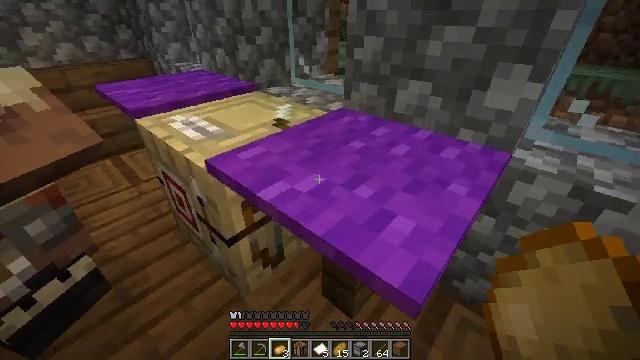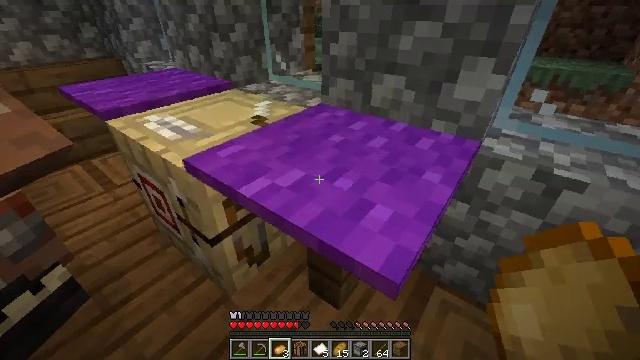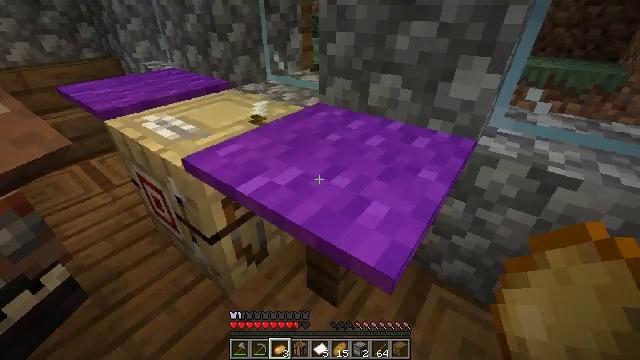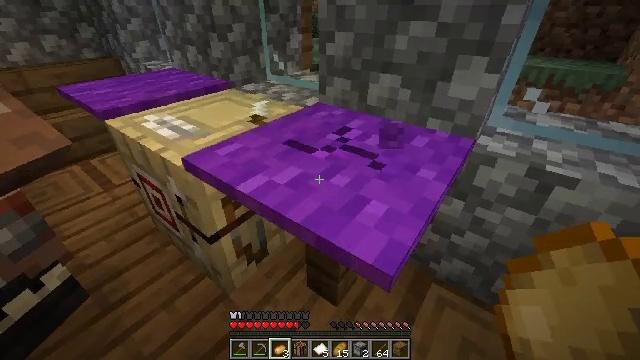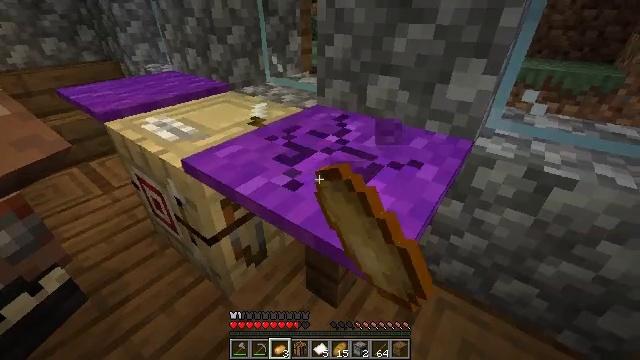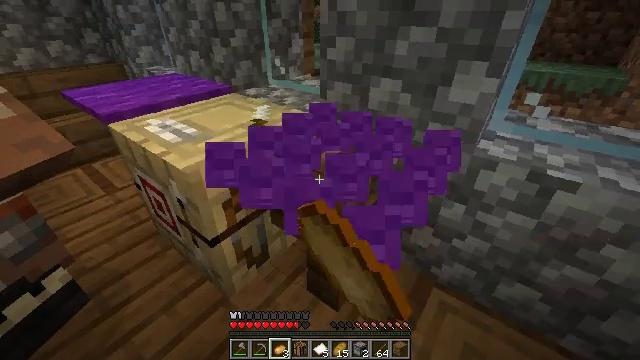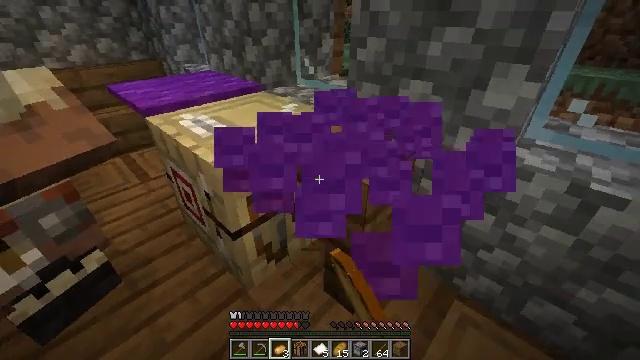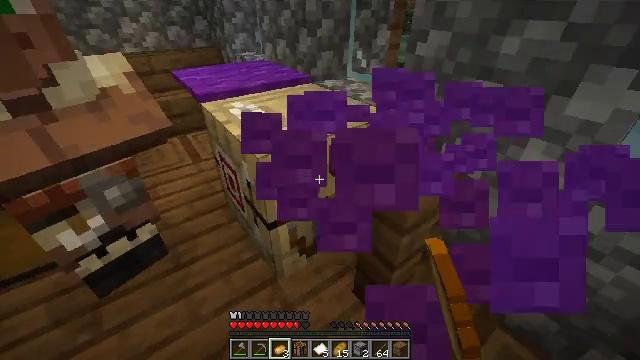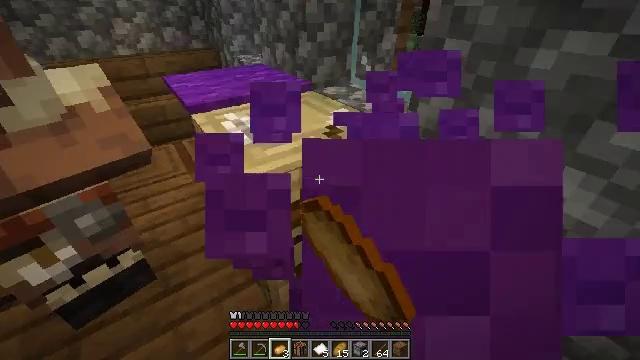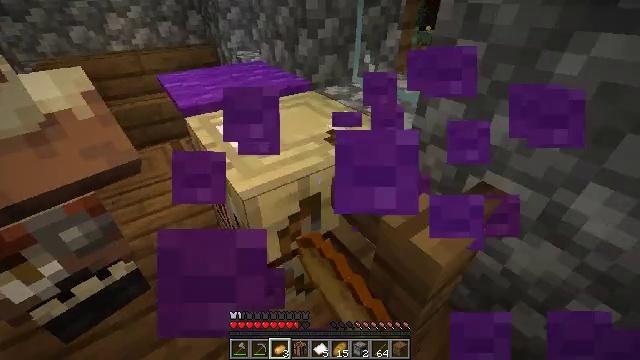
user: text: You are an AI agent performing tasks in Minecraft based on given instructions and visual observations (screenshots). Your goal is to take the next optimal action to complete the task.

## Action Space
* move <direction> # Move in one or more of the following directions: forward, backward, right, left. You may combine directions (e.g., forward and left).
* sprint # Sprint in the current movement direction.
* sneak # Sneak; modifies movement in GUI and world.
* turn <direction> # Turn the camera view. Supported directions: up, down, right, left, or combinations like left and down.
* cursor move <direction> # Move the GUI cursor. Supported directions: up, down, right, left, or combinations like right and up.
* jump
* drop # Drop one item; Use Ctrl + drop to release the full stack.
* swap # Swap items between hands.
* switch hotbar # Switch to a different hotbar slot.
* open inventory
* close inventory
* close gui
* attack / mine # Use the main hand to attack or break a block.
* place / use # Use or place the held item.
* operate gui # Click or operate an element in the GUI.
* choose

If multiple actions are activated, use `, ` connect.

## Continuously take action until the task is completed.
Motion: motion action
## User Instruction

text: Gather the purple carpet by attacking it.
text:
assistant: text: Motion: turn right
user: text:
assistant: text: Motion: no_op
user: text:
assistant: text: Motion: attack / mine
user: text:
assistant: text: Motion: attack / mine
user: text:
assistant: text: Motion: attack / mine
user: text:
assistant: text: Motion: turn left, attack / mine
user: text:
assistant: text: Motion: move forward, turn left and down, attack / mine
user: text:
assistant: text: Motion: move forward, attack / mine
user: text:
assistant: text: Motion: move forward, turn down, attack / mine
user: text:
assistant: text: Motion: attack / mine